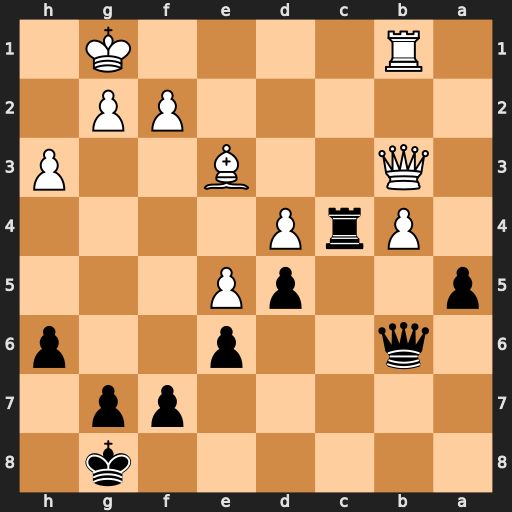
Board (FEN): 6k1/5pp1/1q2p2p/p2pP3/1PrP4/1Q2B2P/5PP1/1R4K1
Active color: b
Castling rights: -
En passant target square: -
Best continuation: Rxb4 Qxb4 axb4